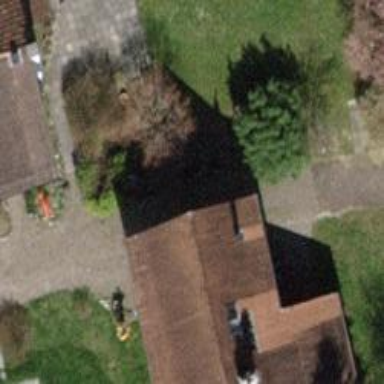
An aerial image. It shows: Driveway with fine gravel surface. It is building passage tunnel.